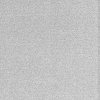
Atmospheric dust classification: dusty